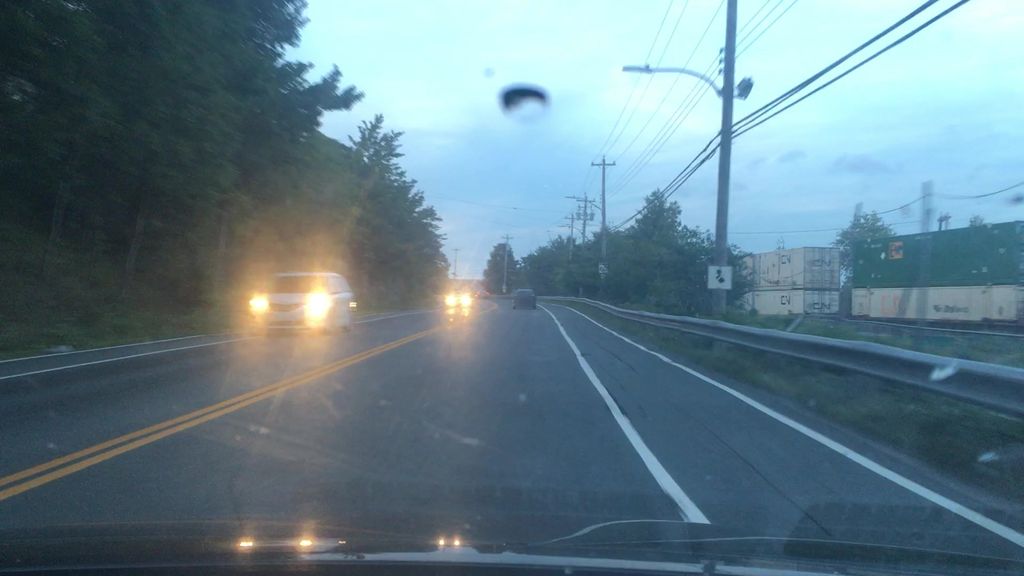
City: halifax